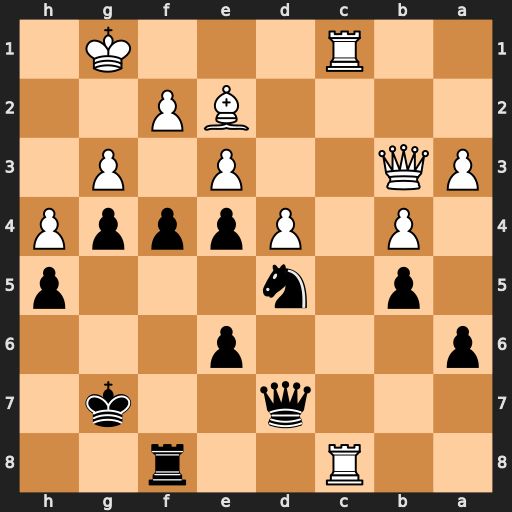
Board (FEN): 2R2r2/3q2k1/p3p3/1p1n3p/1P1PpppP/PQ2P1P1/4BP2/2R3K1
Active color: b
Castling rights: -
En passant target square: -
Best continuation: Rxc8 Rxc8 Qxc8